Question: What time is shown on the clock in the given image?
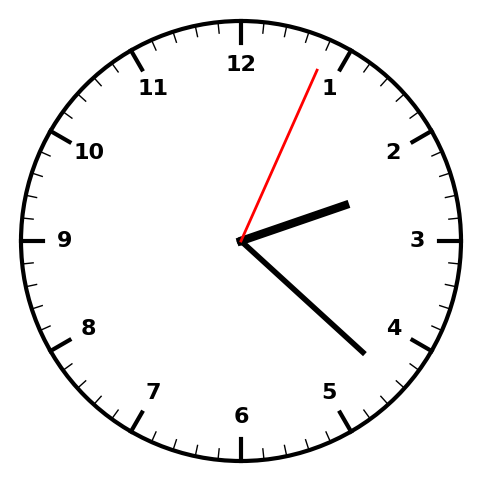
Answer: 02:22:04